Question: What is the reading of this measurement?
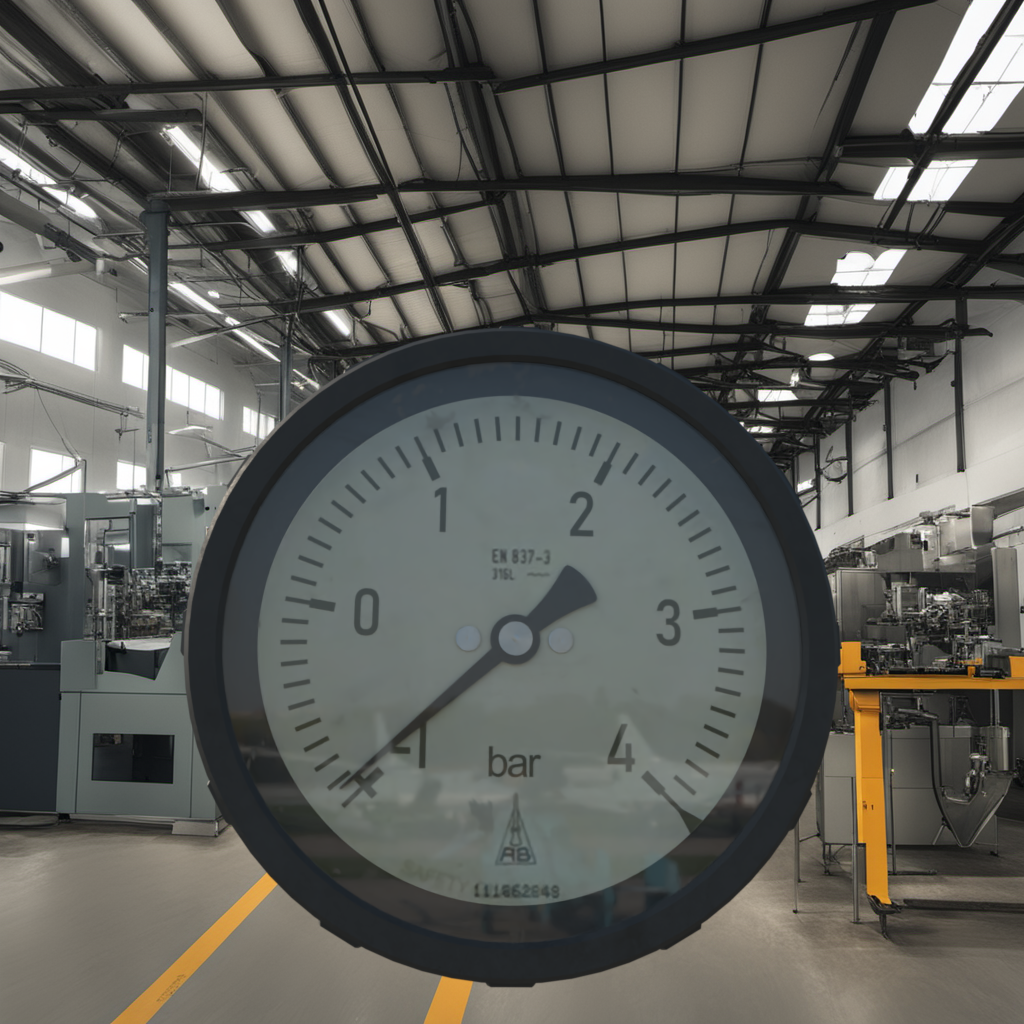
Answer: The result is -0.99
Question: What is the value range of this measurement?
Answer: The range is from -1 to 4
Question: What is the minimum and maximum value range of the measurement in the image?
Answer: The minimum value is -1 and the maximum value is 4